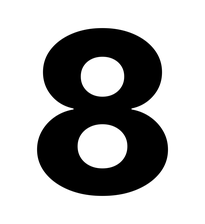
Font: Inter_ExtraBold